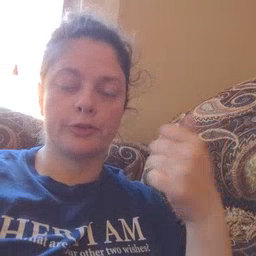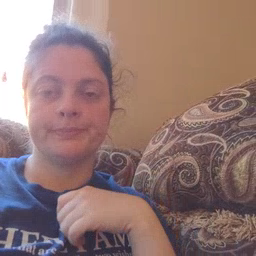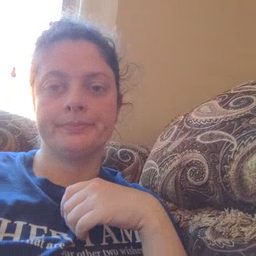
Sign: another